Field crop: tomato
Growth stage: 1
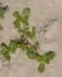
Species: portulaca